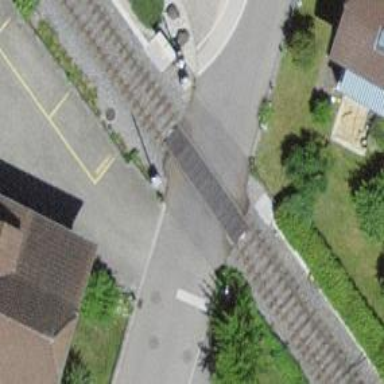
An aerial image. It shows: Railway level crossing.